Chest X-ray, PA view. Patient: 50 years old, sex M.
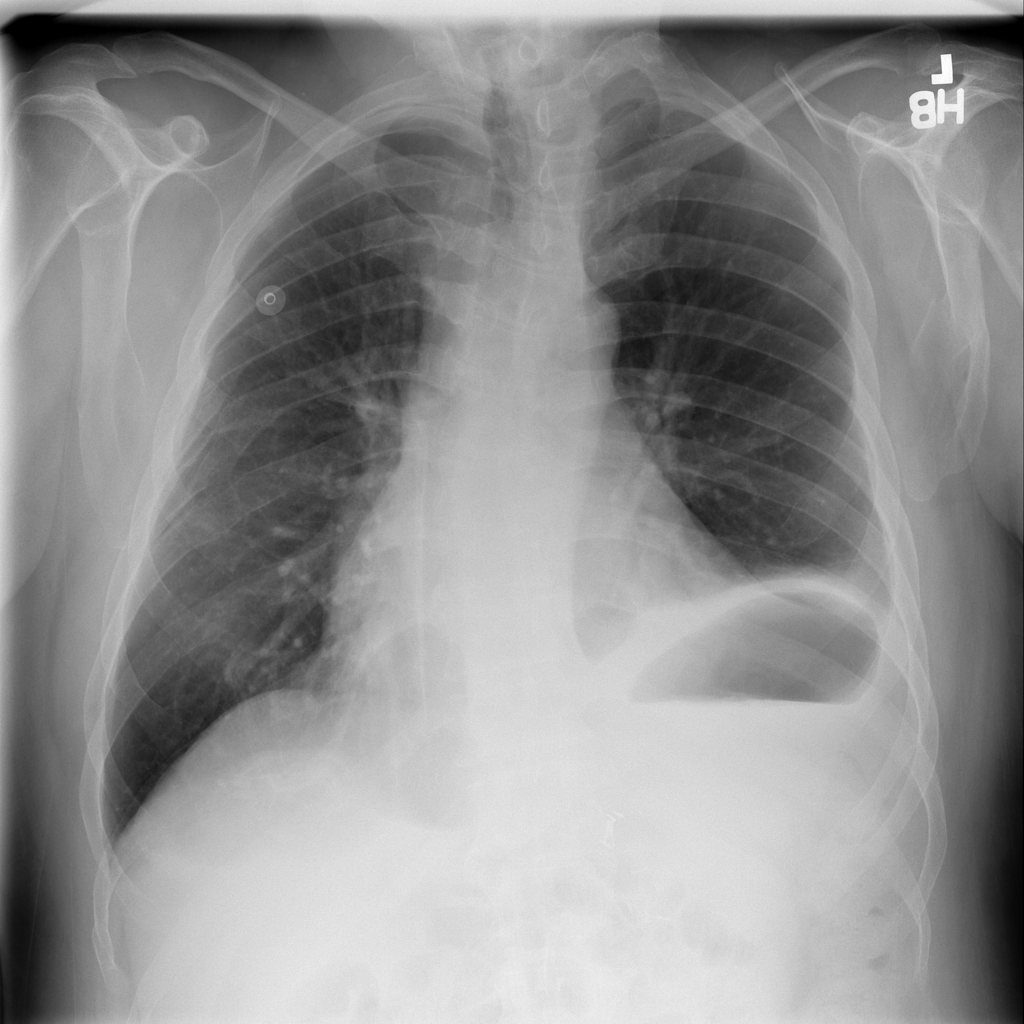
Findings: Atelectasis, Effusion, Infiltration, Pneumonia